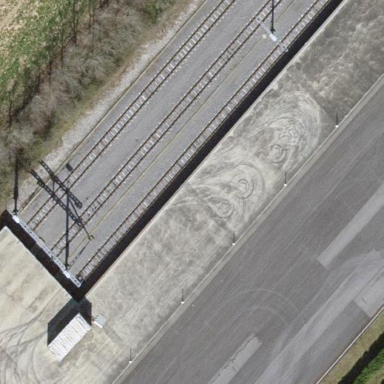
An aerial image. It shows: Platform on the railway.